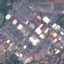
Land use / land cover class: Industrial